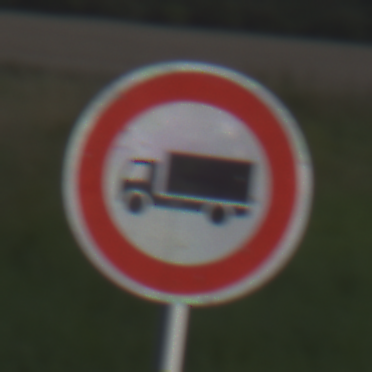
Verkehrszeichen: VerbotFuerKraftfahrzeugeUeberDreiKommaFuenfTonnen
Umgebung: Outdoor, Nature
Tageszeit: MorningAfternoon
Wetter: PartlyCloudy
Licht: Natural
Jahreszeit: NotSpecified
Kontrast: MediumContrast